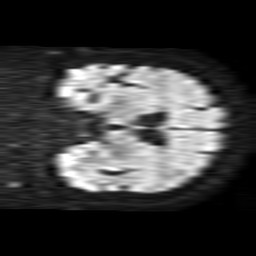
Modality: TRACE
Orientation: coronal
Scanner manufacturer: philips
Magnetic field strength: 1.5 T
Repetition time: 3.4 s
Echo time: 0.06922 s